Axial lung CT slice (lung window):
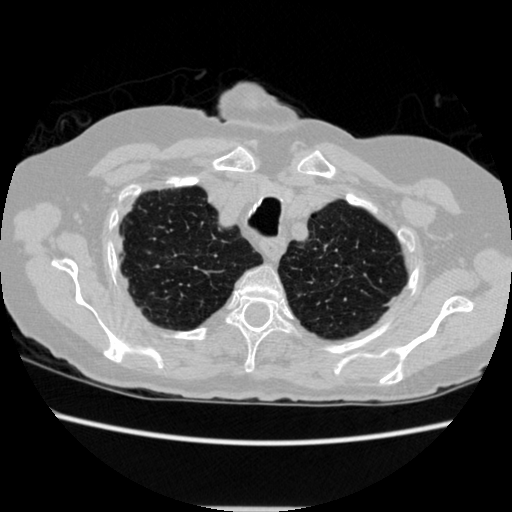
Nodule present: no